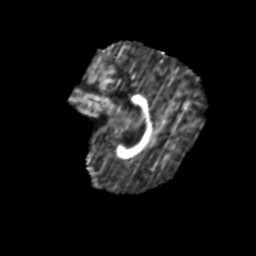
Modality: FA
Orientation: sagittal
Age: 6
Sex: male
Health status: healthy